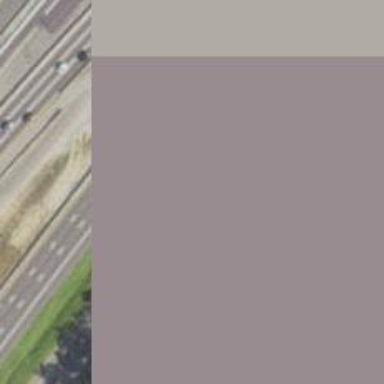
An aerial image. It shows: Motorway junction.